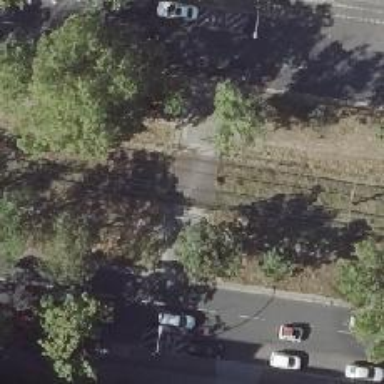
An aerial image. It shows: Asphalt footway with unmarked crossing.